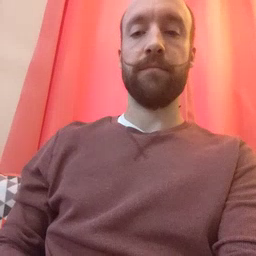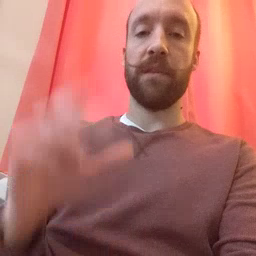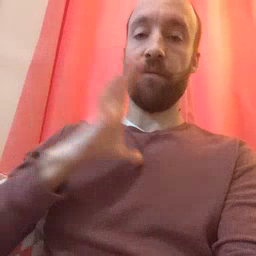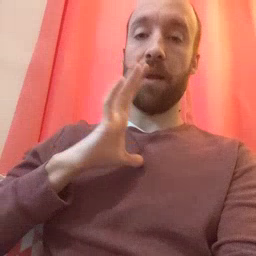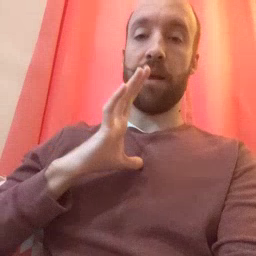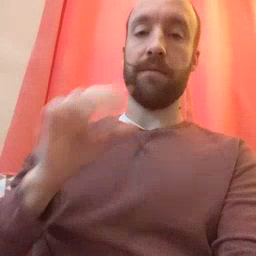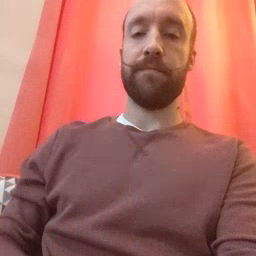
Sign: fine